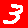
Digit: 3